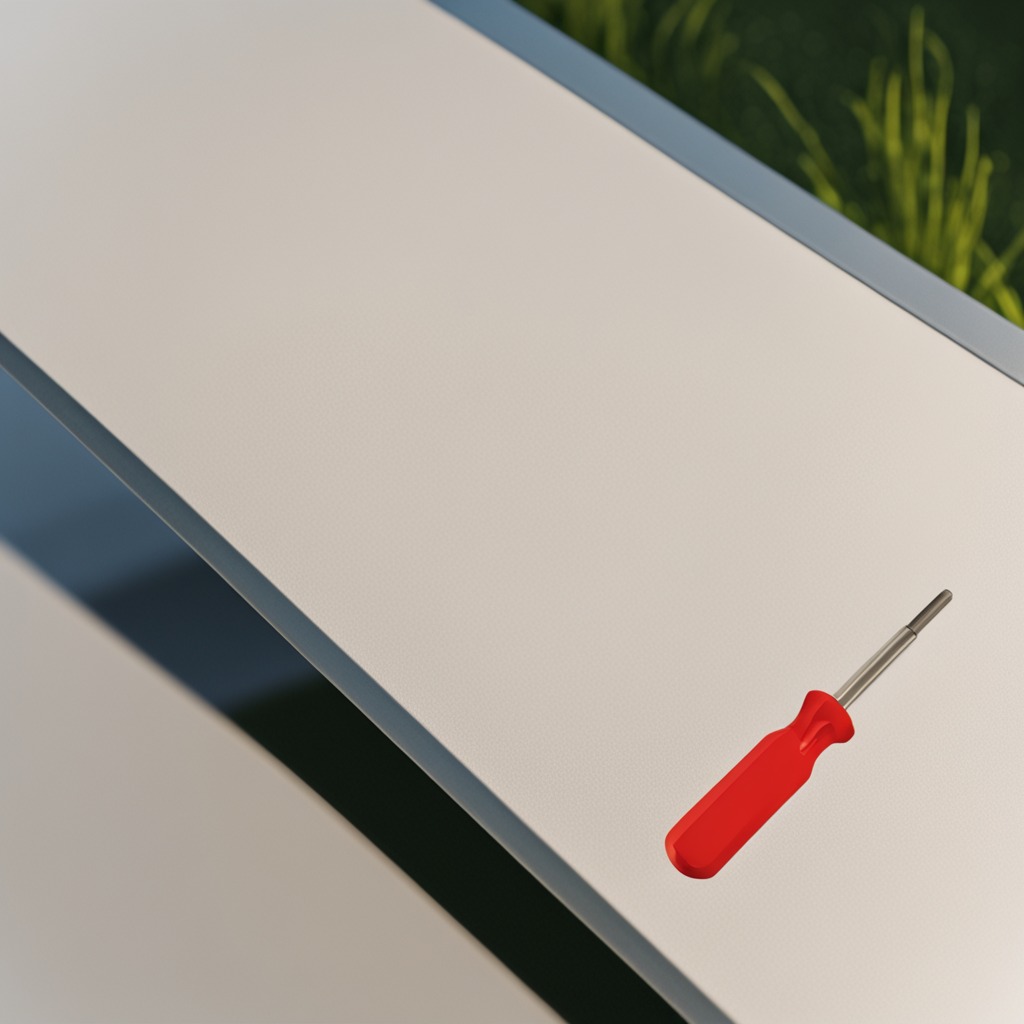
A screwdriver lies on the table in a temporary outdoor tool station.